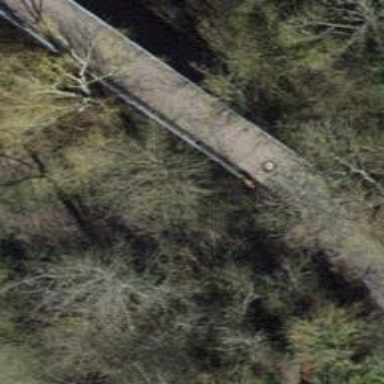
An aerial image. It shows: Path with bridge made of paving stones.